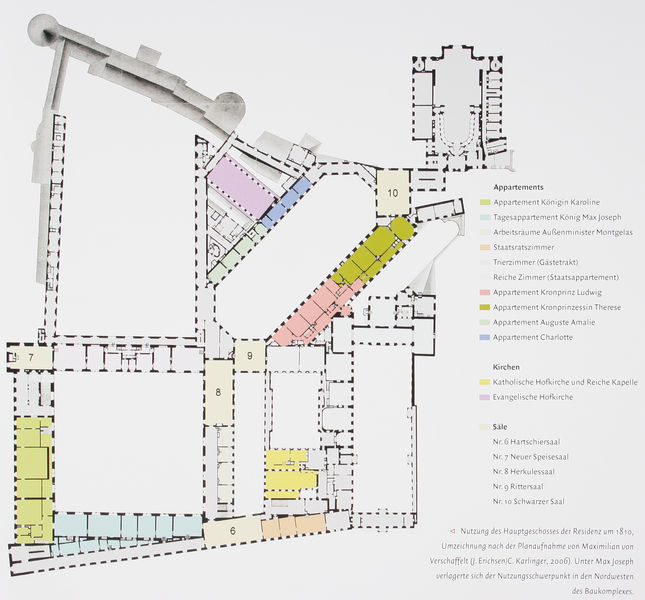
Titel: Nutzung des Hauptgeschosses der Residenz in München um 1810
Künstler: Maximilian von Verschaffelt
Standort: München
Institution: Bayerisches Hauptstaatsarchiv, Abt. III Geheimes Hausarchiv
Schlagwörter: blau, weiß, gelb, grün, ocker, bunt, fenster, pfeiler, raum, schwarz, skizze, säulen, tür, zeichen, zeichnung, zimmer, anlage, gebäude, haus, rot, schloss, weg, beige, versammlung, wand, architektur, stein, kirche, blatt, theater, rosa, schräg, spanien, schiff, schrift, papier, türen, farben, mauer, grafik, lila, violett, linien, hof, weis, platz, saal, wohnung, zahlen, durchgang, striche, tor, kirchen, punkte, pink, eingang, gang, innenhof, burg, gepunktet, kloster, münchen, farbflächen, festung, text, beschriftung, quer, koloriert, räume, entwurf, quadrate, diagonal, kirchenschiff, aquarium, mauern, residenz, kapelle, plan, königin, lineal, nummerierung, nummern, grü, schief, durchbruck, beschreibung, höfe, legende, geschoss, wohnungen, riss, grundriss, etage, architekt, innenhöfe, gänge, appartement, appartements, aufteilung, innenräume, lageplan, gebäudeplan, markierung, zehn, raumaufteilung, plätze, ocal, lage, säle, aushang, gestrichelt, kolorierung, lau, burgmauer, gebäudekomplex, asymmetrisch, brunnenhof, bkau, hofkirche, erklärungen, oesterreich, anzeigetafel, außenanlage, bezifferung, fluchtweg, neukonstruktion, nutzung, überischt, appartment, lgende, lb, 1810, hauptgeschoss, apartments, appretement königin karoline, karoline, neuer speisesaal, baukomplex, reisdenz